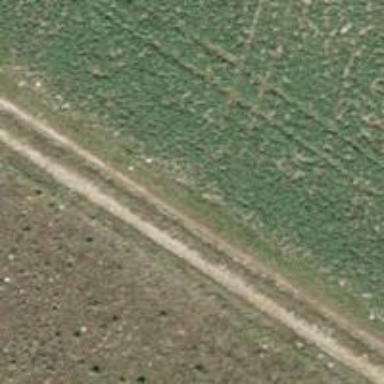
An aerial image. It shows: Track with grade3 tracktype.